Question: I'm drawing my graph view using 'UIBezierPath'methods and coretext. I use 'addQuadCurveToPoint:controlPoint:' method to draw curves on graph. I also use 'CATiledLayer' for the purpose of rendering graph with large data set on x axis. I draw my whole graph in an image context and in 'drawrect:' method of my view I draw this image in my whole view. Following is my code.
'''
- (void)drawImage{
UIGraphicsBeginImageContextWithOptions(self.frame.size, NO, 0.0);
// Draw Curves
[self drawDiagonal];
UIImage *screenshot = UIGraphicsGetImageFromCurrentImageContext();
[screenshot retain];
UIGraphicsEndImageContext();
}
- (void)drawRect:(CGRect)rect{
NSLog(@"Draw iN rect with Bounds: %@",NSStringFromCGRect(rect));
[screenshot drawInRect:self.frame];
}
'''
However in screenshot the curves drawn between two points are not smooth. I've also set the Render with Antialiasing to YES in my info plist. Please see screenshot.

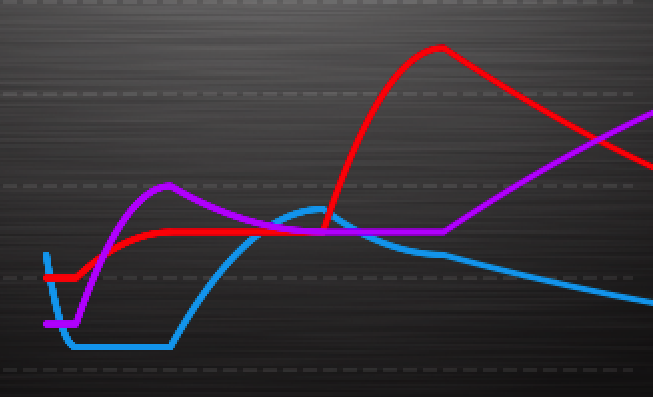
Answer: We'd have to see how you construct the 'UIBezierPath', but in my experience, for smooth curves, the key issue is whether the slope of the line between a curve's control point and the end point of that particular segment of the curve is equal to the slope between the next segment of the curve's start point and its control point. I find that easier to draw general smoooth curves using 'addCurveToPoint' rather than 'addQuadCurveToPoint', so that I can adjust the starting and ending control points to satisfy this criterion more generally.
To illustrate this point, the way I usually draw 'UIBezierPath' curves is to have an array of points on the curve, and the angle that the curve should take at that point, and then the "weight" of the 'addCurveToPoint' control points (i.e. how far out the control points should be). Thus, I use those parameters to dictate the second control point of a 'UIBezierPath' and the first controlPoint of the next segment of the 'UIBezierPath'. So, for example:
'''
@interface BezierPoint : NSObject
@property CGPoint point;
@property CGFloat angle;
@property CGFloat weight;
@end
@implementation BezierPoint
- (id)initWithPoint:(CGPoint)point angle:(CGFloat)angle weight:(CGFloat)weight
{
self = [super init];
if (self)
{
self.point = point;
self.angle = angle;
self.weight = weight;
}
return self;
}
@end
'''
And then, an example of how I use that:
'''
- (void)loadBezierPointsArray
{
// clearly, you'd do whatever is appropriate for your chart.
// this is just a unclosed loop. But it illustrates the idea.
CGPoint startPoint = CGPointMake(self.view.frame.size.width / 2.0, 50);
_bezierPoints = [NSMutableArray arrayWithObjects:
[[BezierPoint alloc] initWithPoint:CGPointMake(startPoint.x, startPoint.y)
angle:M_PI_2 * 0.05
weight:100.0 / 1.7],
[[BezierPoint alloc] initWithPoint:CGPointMake(startPoint.x + 100.0, startPoint.y + 70.0)
angle:M_PI_2
weight:70.0 / 1.7],
[[BezierPoint alloc] initWithPoint:CGPointMake(startPoint.x, startPoint.y + 140.0)
angle:M_PI
weight:100.0 / 1.7],
[[BezierPoint alloc] initWithPoint:CGPointMake(startPoint.x - 100.0, startPoint.y + 70.0)
angle:M_PI_2 * 3.0
weight:70.0 / 1.7],
[[BezierPoint alloc] initWithPoint:CGPointMake(startPoint.x + 10.0, startPoint.y + 10)
angle:0.0
weight:100.0 / 1.7],
nil];
}
- (CGPoint)calculateForwardControlPoint:(NSUInteger)index
{
BezierPoint *bezierPoint = _bezierPoints[index];
return CGPointMake(bezierPoint.point.x + cosf(bezierPoint.angle) * bezierPoint.weight,
bezierPoint.point.y + sinf(bezierPoint.angle) * bezierPoint.weight);
}
- (CGPoint)calculateReverseControlPoint:(NSUInteger)index
{
BezierPoint *bezierPoint = _bezierPoints[index];
return CGPointMake(bezierPoint.point.x - cosf(bezierPoint.angle) * bezierPoint.weight,
bezierPoint.point.y - sinf(bezierPoint.angle) * bezierPoint.weight);
}
- (UIBezierPath *)bezierPath
{
UIBezierPath *path = [UIBezierPath bezierPath];
BezierPoint *bezierPoint = _bezierPoints[0];
[path moveToPoint:bezierPoint.point];
for (NSInteger i = 1; i < [_bezierPoints count]; i++)
{
bezierPoint = _bezierPoints[i];
[path addCurveToPoint:bezierPoint.point
controlPoint1:[self calculateForwardControlPoint:i - 1]
controlPoint2:[self calculateReverseControlPoint:i]];
}
return path;
}
'''
---
When I render this into a 'UIImage' (using the code below), I don't see any softening of the image, but admittedly the images are not identical. (I'm comparing the image rendered by 'capture' against that which I capture manually with a screen snapshot by pressing power and home buttons on my physical device at the same time.)
If you're seeing some softening, I would suggest 'renderInContext' (as shown below). I wonder if you writing the image as JPG (which is lossy). Maybe try PNG, if you used JPG.
'''
- (void)drawBezier
{
UIBezierPath *path = [self bezierPath];
CAShapeLayer *oval = [[CAShapeLayer alloc] init];
oval.path = path.CGPath;
oval.strokeColor = [UIColor redColor].CGColor;
oval.fillColor = [UIColor clearColor].CGColor;
oval.lineWidth = 5.0;
oval.strokeStart = 0.0;
oval.strokeEnd = 1.0;
[self.view.layer addSublayer:oval];
}
- (void)capture
{
UIGraphicsBeginImageContextWithOptions(self.view.frame.size, NO, 0.0);
CGContextRef context = UIGraphicsGetCurrentContext();
[self.view.layer renderInContext:context];
UIImage *screenshot = UIGraphicsGetImageFromCurrentImageContext();
UIGraphicsEndImageContext();
// save the image
NSData *data = UIImagePNGRepresentation(screenshot);
NSString *documentsPath = NSSearchPathForDirectoriesInDomains(NSDocumentDirectory, NSUserDomainMask, YES)[0];
NSString *imagePath = [documentsPath stringByAppendingPathComponent:@"image.png"];
[data writeToFile:imagePath atomically:YES];
// send it to myself so I can look at the file
NSURL *url = [NSURL fileURLWithPath:imagePath];
UIActivityViewController *controller = [[UIActivityViewController alloc] initWithActivityItems:@[url]
applicationActivities:nil];
[self presentViewController:controller animated:YES completion:nil];
}
'''